Question: This is screen shot of run script

I am trying to archive the project, i am getting an error "Command bin/sh failed with exit code 1", but it is working on simulator and device
> Unrecognized arguments: "/Users/macbookpro/Library/Developer/Xcode/DerivedData/RuleDemo-bhlsqxvcvoalgyecxruhhzlqpmmp/Build/Intermediates/ArchiveIntermediates/RuleDemo/IntermediateBuildFilesPath/RuleDemo.build/Release-iphoneos/RuleDemo.build/Script-52FE86C320B541F900CA5756.sh"
Command /bin/sh failed with exit code 1
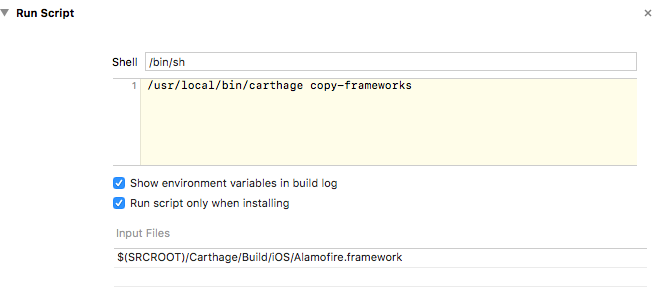
Answer: This is a problem with the Carthage Run Script. It can usually be resolved by adding another Run Script to Build Phases:
'''
/usr/local/bin/carthage outdated --xcode-warnings
'''
Place this Run Script before the others; This script should automatically warn you when one of your dependencies is out of date.
Another thing that I might help is to "Run script only when installing".